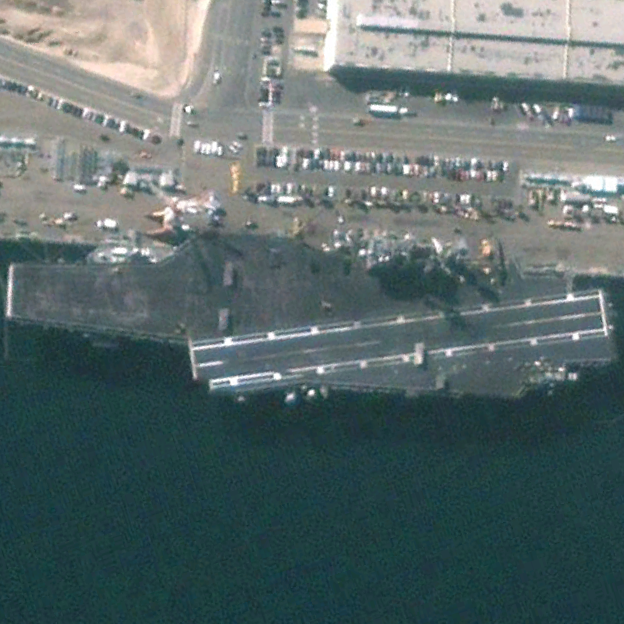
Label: Nimitz-class_aircraft_carrier